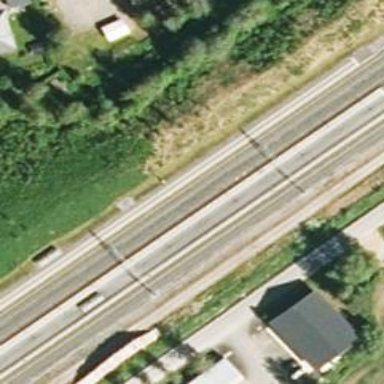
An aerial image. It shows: Close-up of railway platform edge.